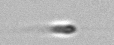
Label: flagellate_morphotype3